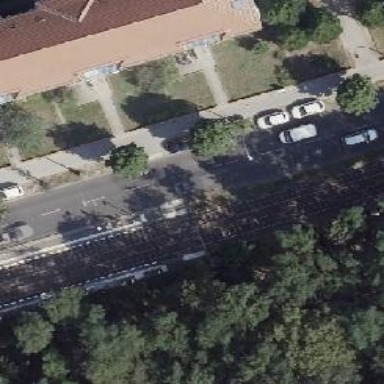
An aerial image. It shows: Tram crossing on the railway.